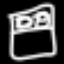
Label: bed